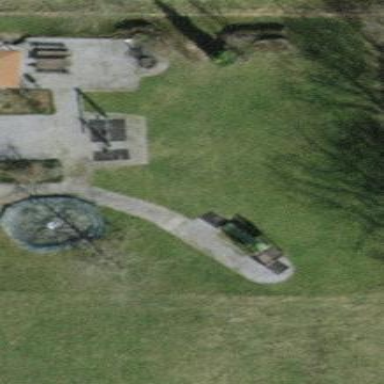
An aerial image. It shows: Playground area for leisure activities on the land.